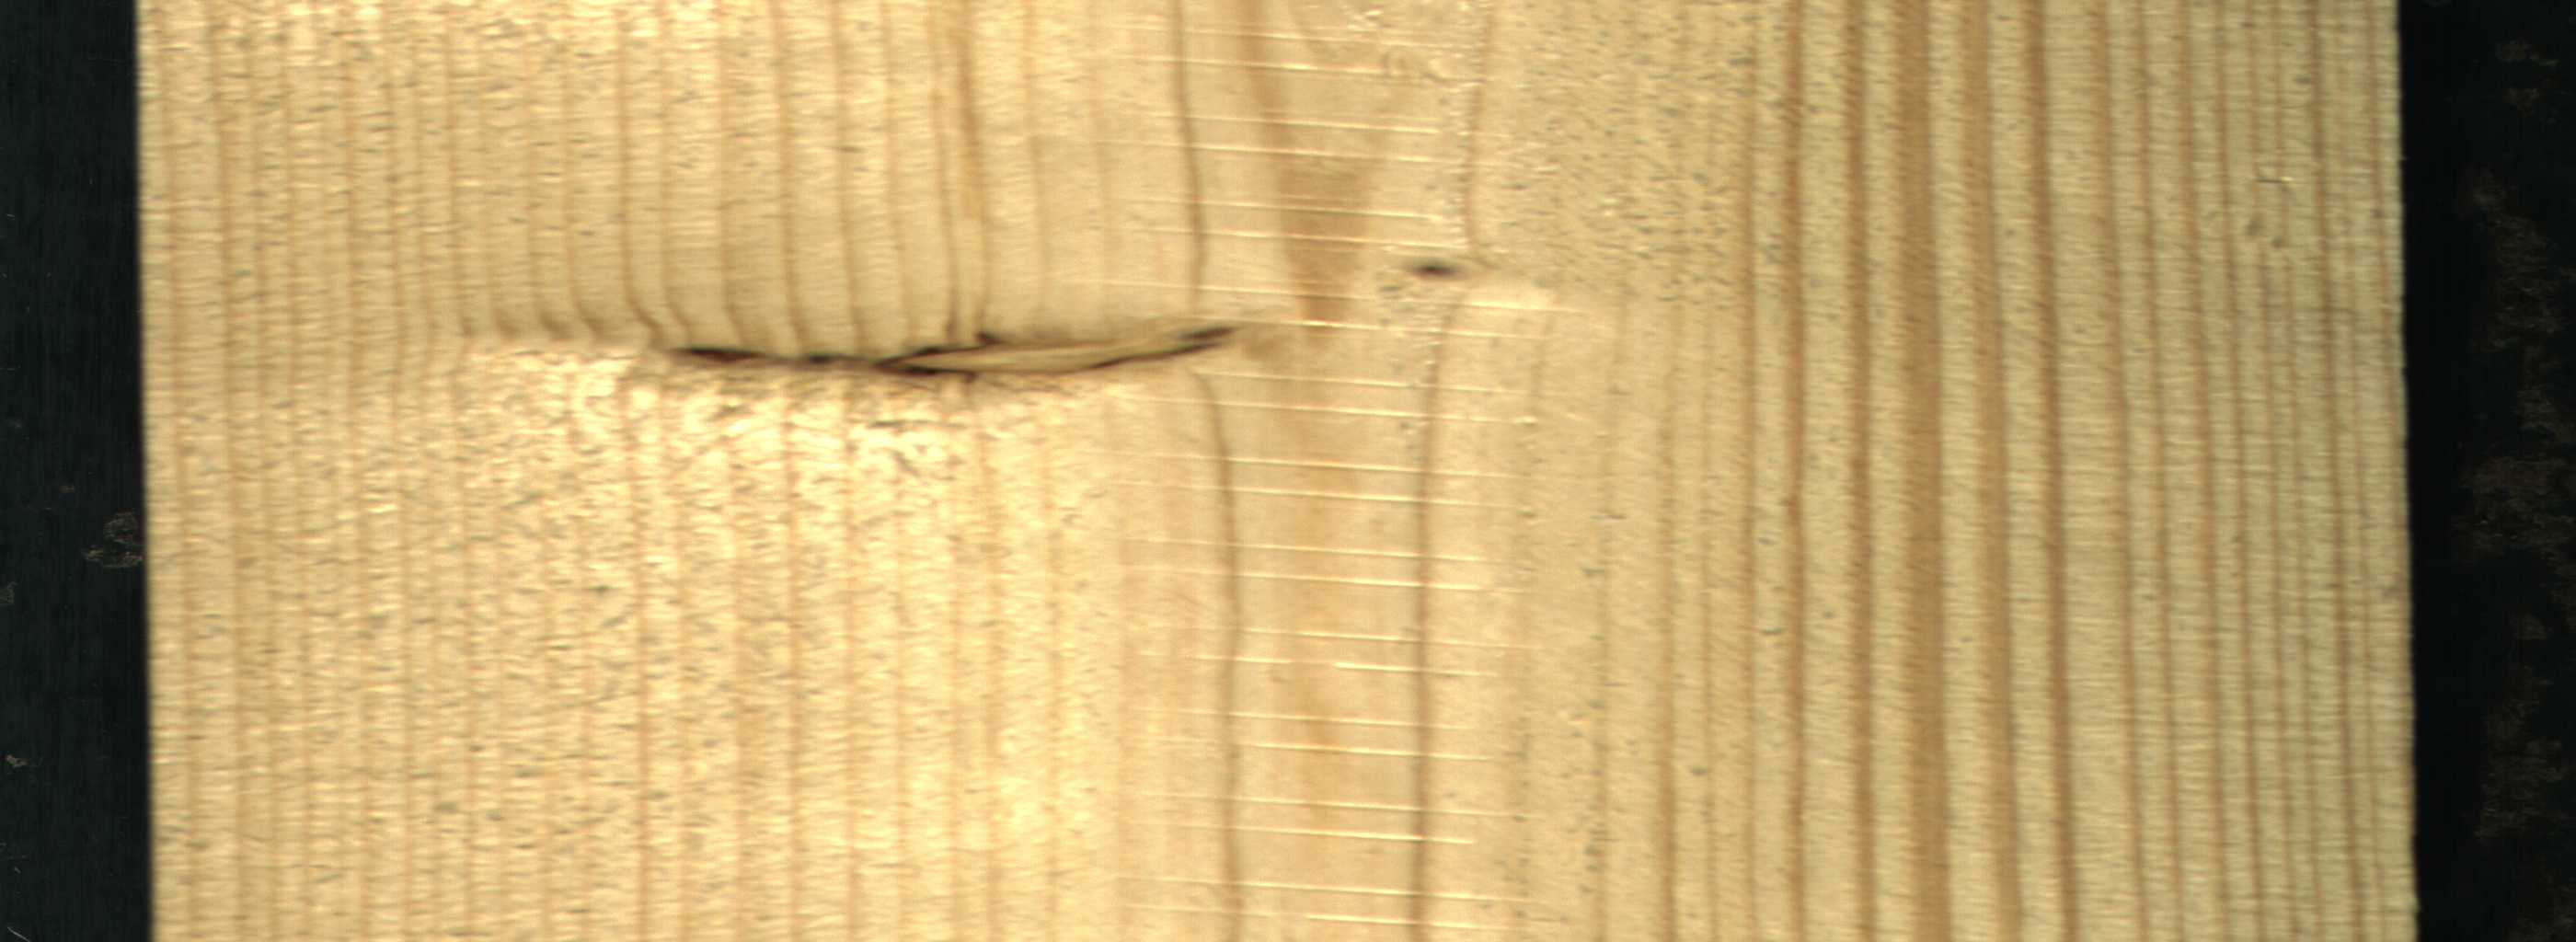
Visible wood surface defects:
Dead_Knot